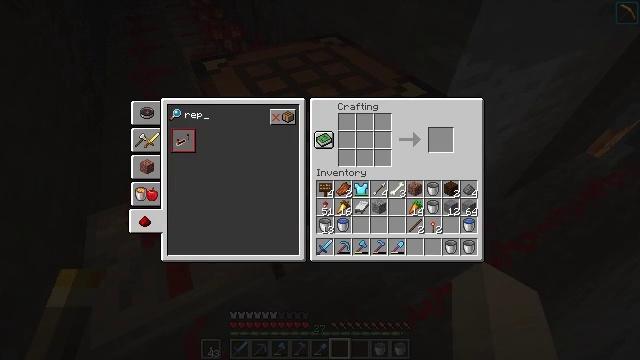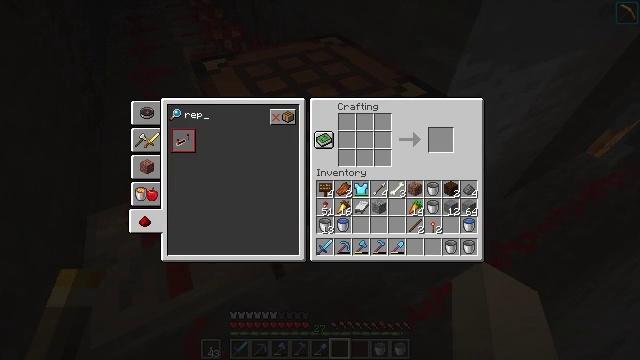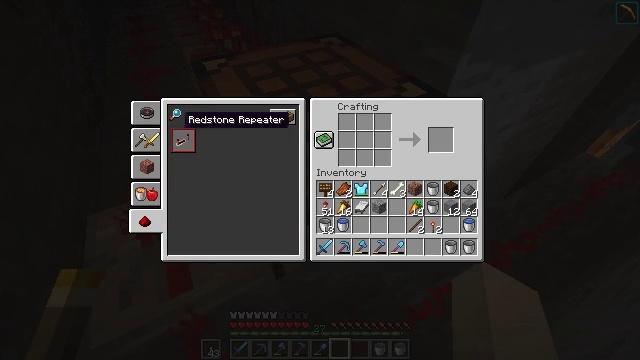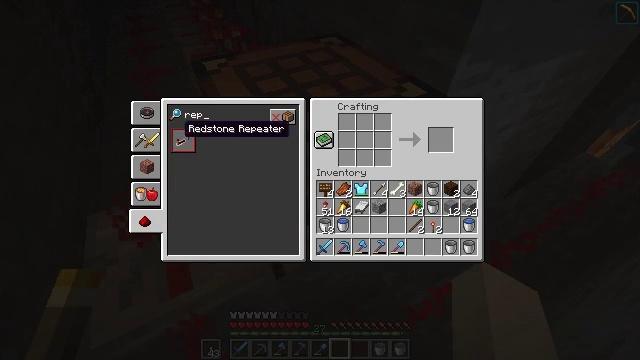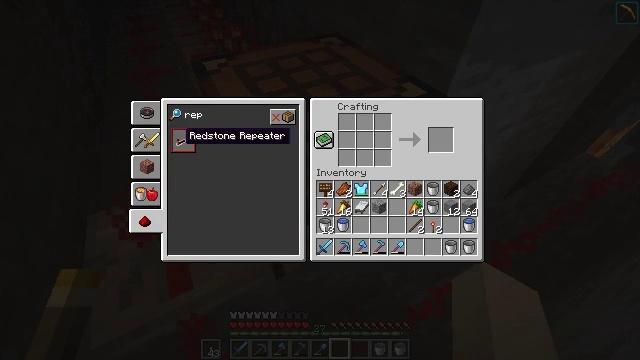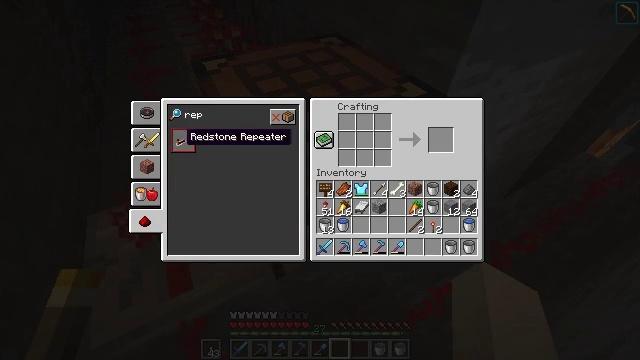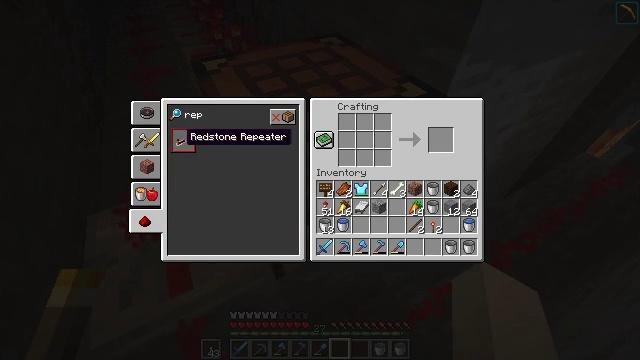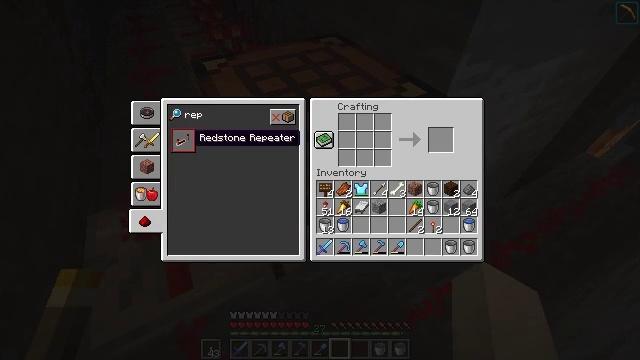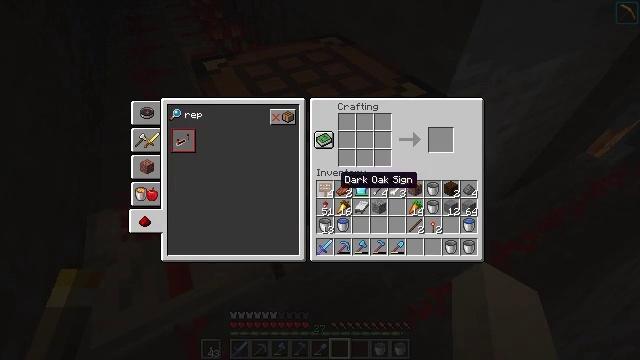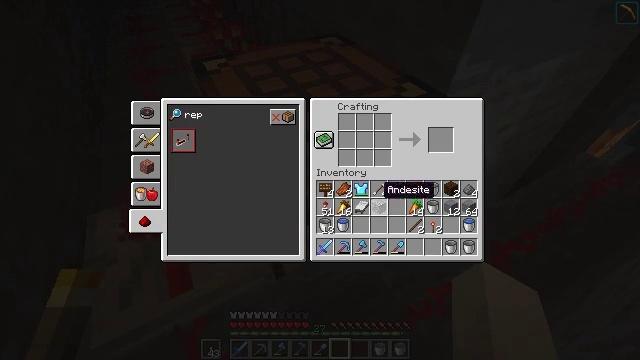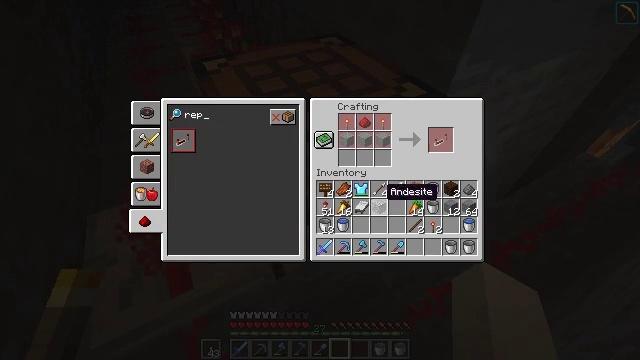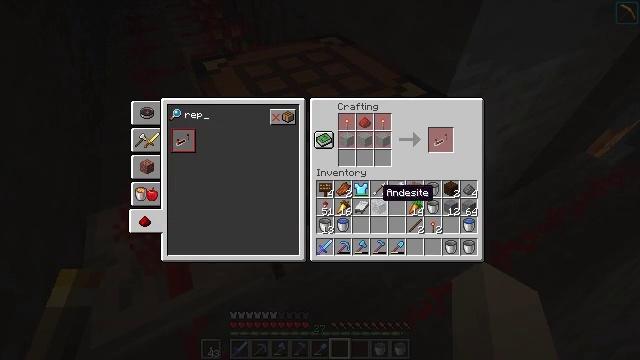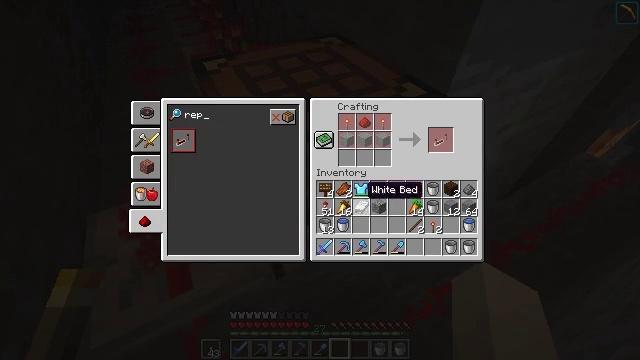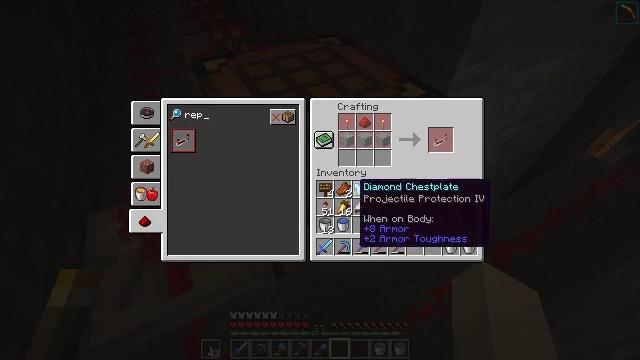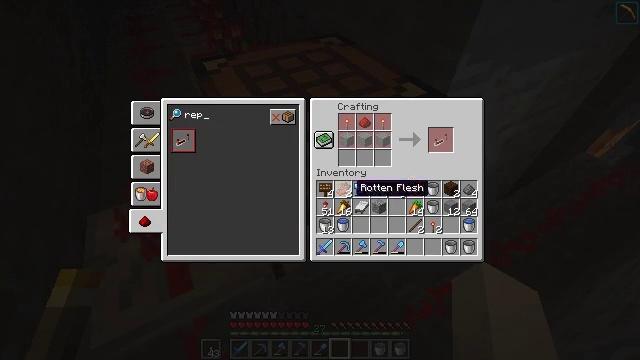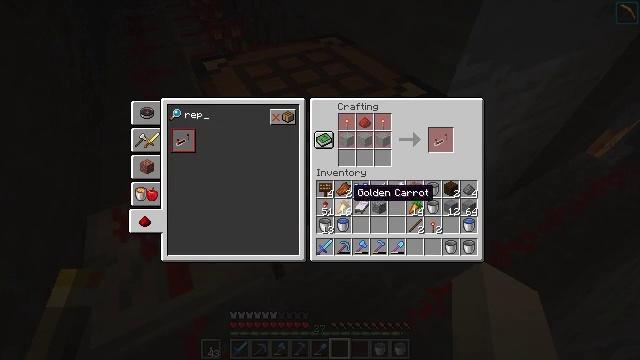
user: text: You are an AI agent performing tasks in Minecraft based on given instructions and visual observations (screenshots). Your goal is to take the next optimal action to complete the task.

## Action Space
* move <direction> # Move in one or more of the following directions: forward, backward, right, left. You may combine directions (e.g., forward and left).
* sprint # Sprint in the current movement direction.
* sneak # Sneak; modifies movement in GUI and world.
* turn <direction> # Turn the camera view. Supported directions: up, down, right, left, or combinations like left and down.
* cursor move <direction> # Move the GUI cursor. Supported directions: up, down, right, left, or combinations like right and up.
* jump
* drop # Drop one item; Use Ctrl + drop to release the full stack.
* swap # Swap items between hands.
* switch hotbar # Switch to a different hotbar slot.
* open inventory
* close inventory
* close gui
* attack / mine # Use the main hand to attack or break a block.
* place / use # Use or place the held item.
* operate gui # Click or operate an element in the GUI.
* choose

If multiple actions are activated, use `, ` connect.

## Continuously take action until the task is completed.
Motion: motion action
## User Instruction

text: Mine block crafting table.
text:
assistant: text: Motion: no_op
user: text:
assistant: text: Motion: no_op
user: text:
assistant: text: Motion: cursor move down
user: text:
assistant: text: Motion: cursor move down
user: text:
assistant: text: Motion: operate gui
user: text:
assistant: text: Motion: operate gui
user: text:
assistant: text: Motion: cursor move right
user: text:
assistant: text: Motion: cursor move right and down
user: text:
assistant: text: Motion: cursor move right and down
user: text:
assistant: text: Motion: no_op
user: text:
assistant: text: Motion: no_op
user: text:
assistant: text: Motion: cursor move left
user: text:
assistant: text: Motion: cursor move left
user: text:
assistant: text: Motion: no_op
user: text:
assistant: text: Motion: no_op
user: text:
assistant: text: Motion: no_op
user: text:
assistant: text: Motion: cursor move right
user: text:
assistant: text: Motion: cursor move right
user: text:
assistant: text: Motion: cursor move right and up
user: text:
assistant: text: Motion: cursor move right and up
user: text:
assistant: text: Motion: cursor move right
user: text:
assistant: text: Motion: cursor move right
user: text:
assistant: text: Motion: cursor move right and up
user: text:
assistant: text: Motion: cursor move right and up
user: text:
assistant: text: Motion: no_op
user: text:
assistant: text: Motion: no_op
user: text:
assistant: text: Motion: no_op
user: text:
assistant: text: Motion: no_op
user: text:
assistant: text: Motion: no_op
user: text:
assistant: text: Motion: no_op